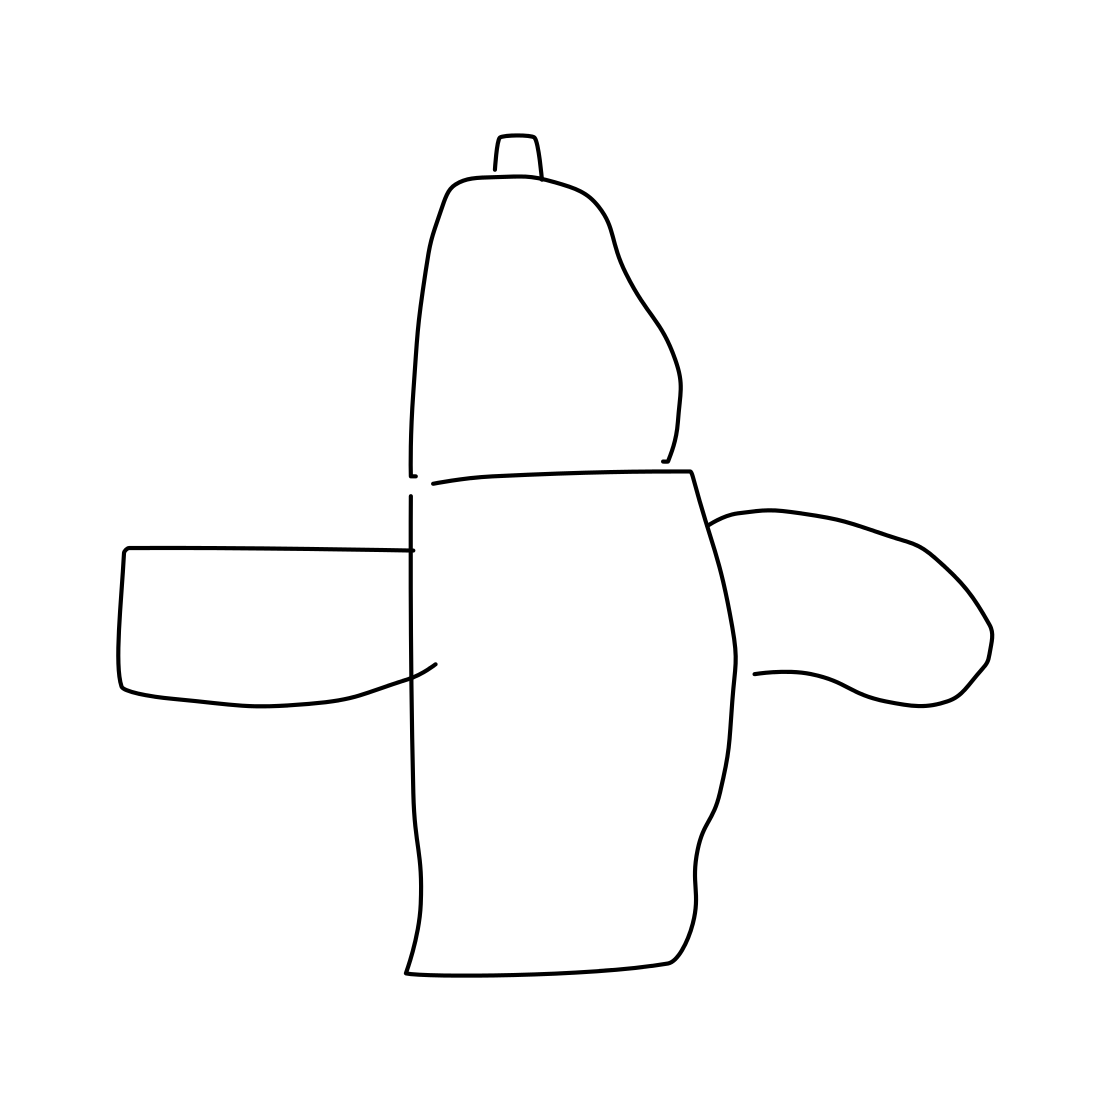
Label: fire hydrant